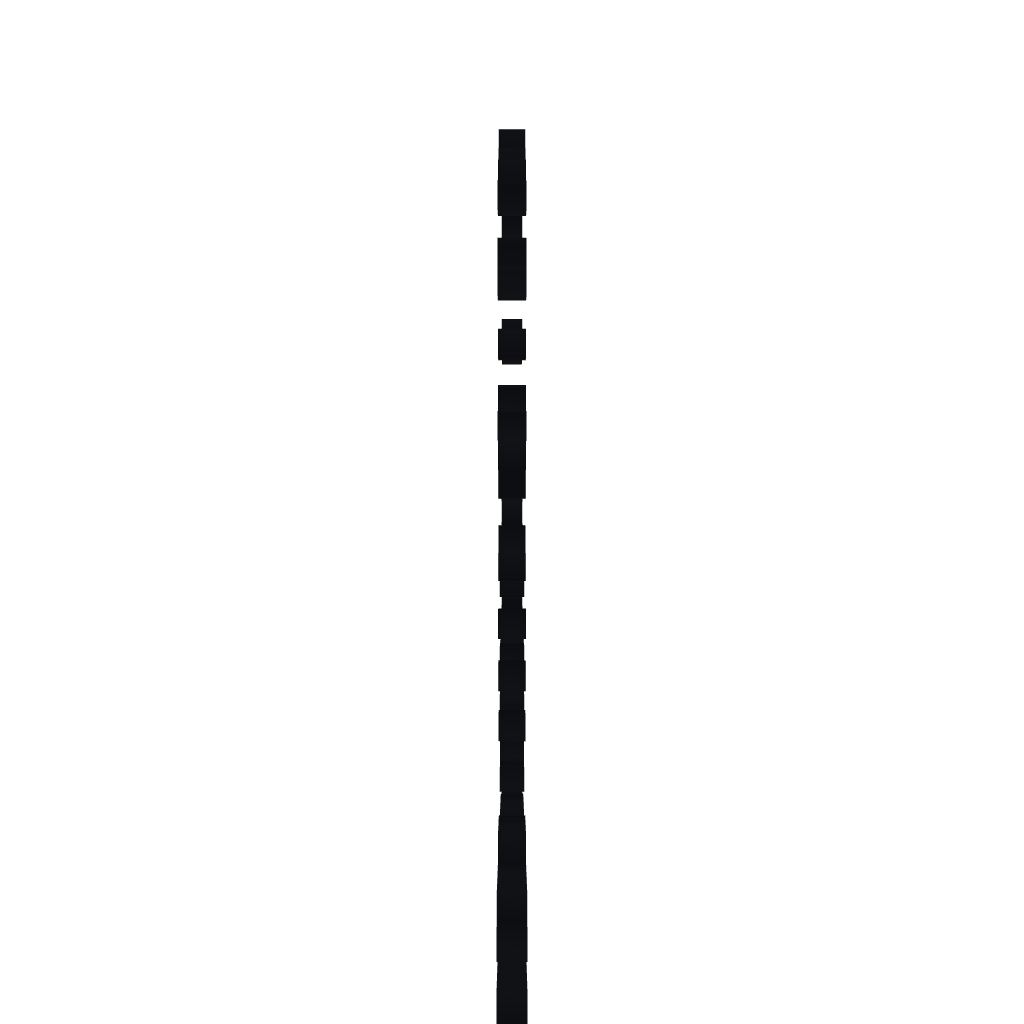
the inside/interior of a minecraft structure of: Battletoads/NES-Rash